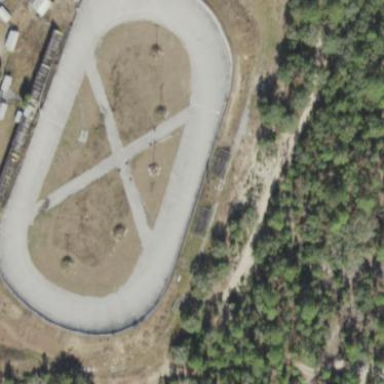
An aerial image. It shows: Raceway road.